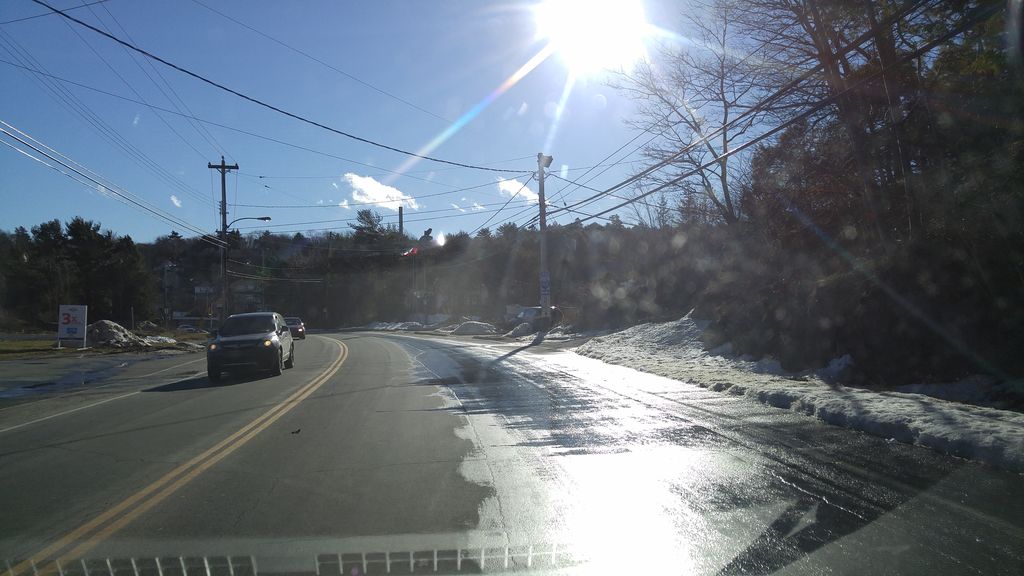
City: halifax